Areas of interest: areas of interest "Create Bold Workshop"
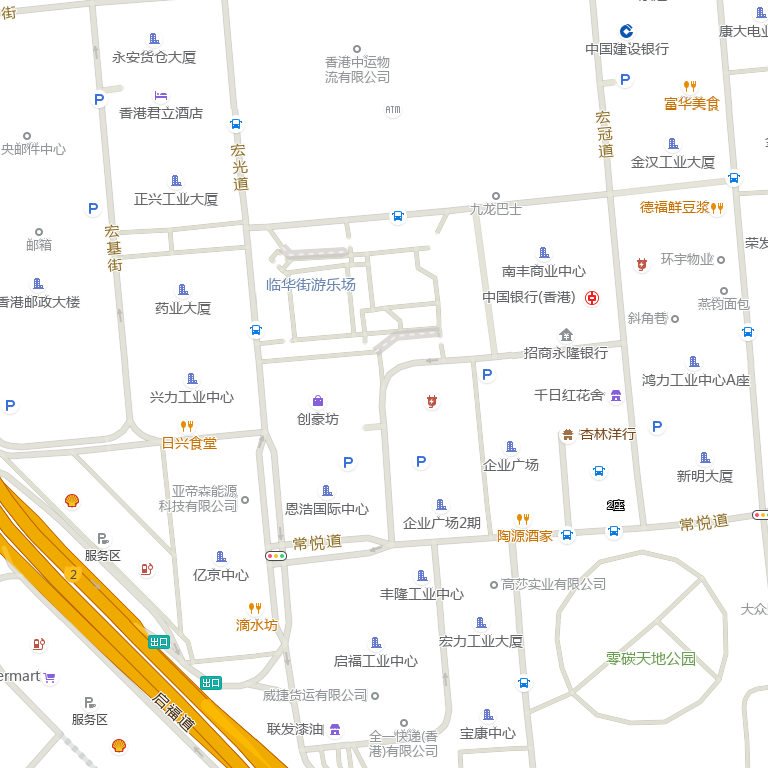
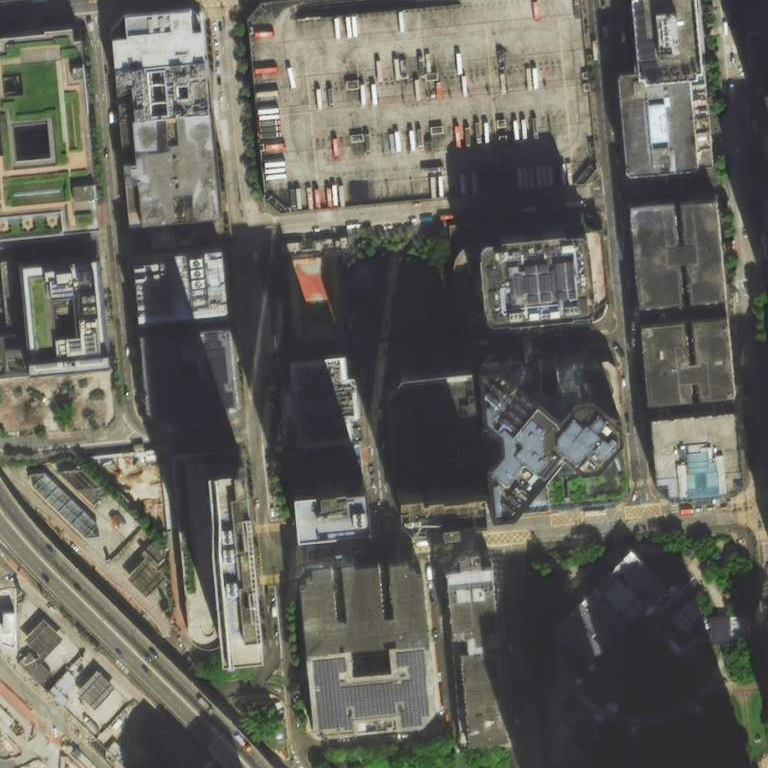